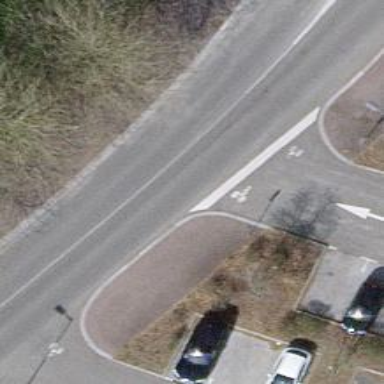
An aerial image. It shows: Sidewalk along the footway.